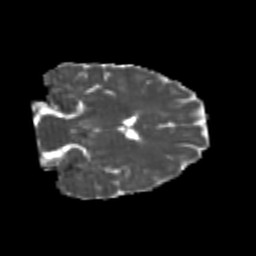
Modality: MD
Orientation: coronal
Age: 23
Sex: female
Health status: healthy
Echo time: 0.074 s